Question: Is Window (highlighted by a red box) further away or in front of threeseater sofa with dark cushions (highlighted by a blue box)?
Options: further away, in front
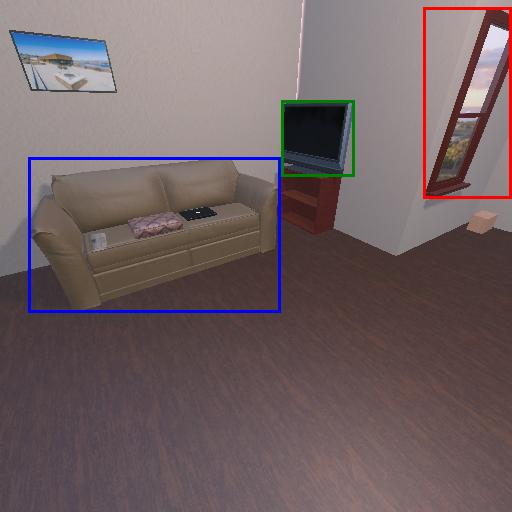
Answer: further away